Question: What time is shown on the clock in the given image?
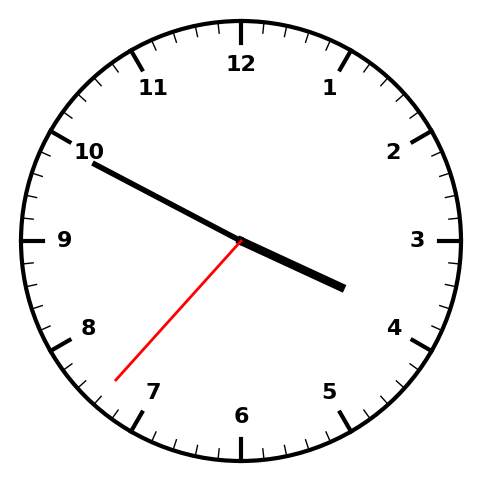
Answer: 03:49:37